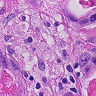
Metastatic tissue present: yes